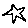
Label: star